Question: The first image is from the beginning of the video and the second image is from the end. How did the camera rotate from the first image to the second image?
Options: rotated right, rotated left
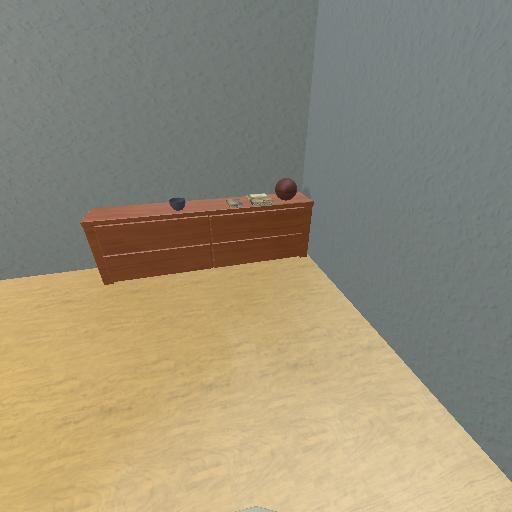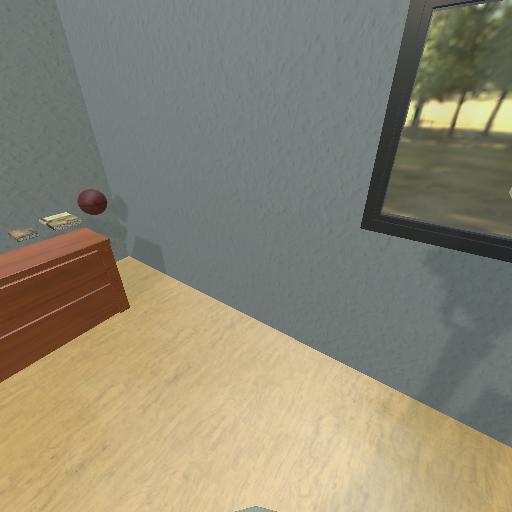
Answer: rotated right